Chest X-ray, AP view. Patient: 21 years old, sex F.
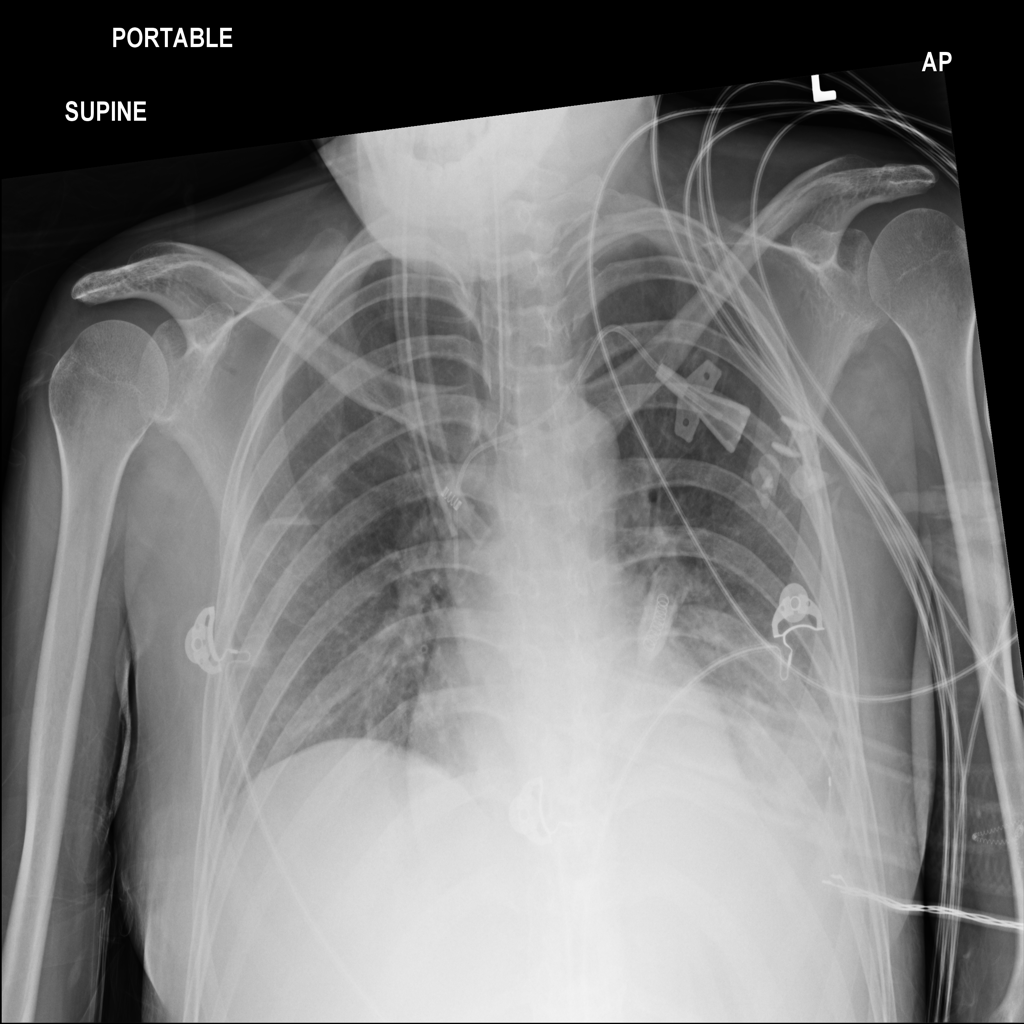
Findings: Atelectasis, Effusion